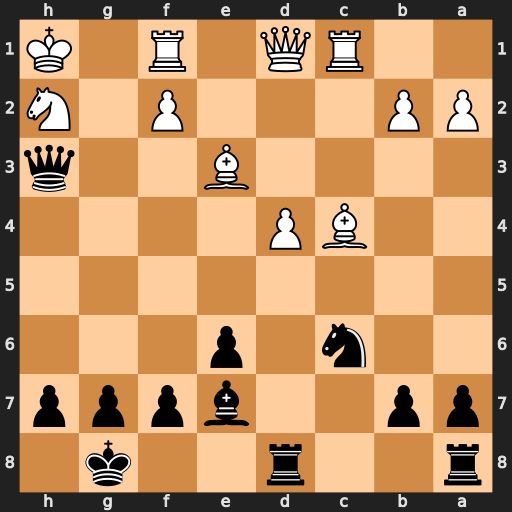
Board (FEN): r2r2k1/pp2bppp/2n1p3/8/2BP4/4B2q/PP3P1N/2RQ1R1K
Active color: b
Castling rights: -
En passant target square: -
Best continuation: Bd6 f4 Qxe3